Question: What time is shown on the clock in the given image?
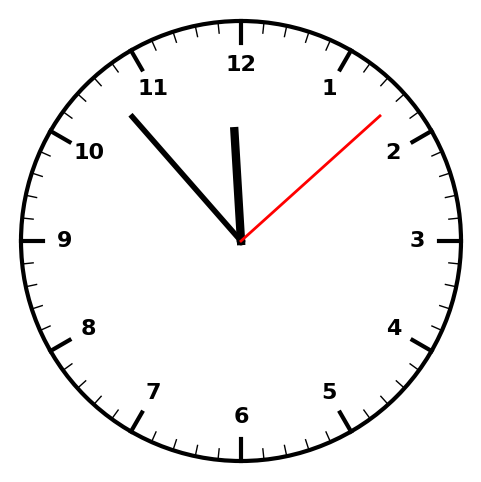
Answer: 11:53:08